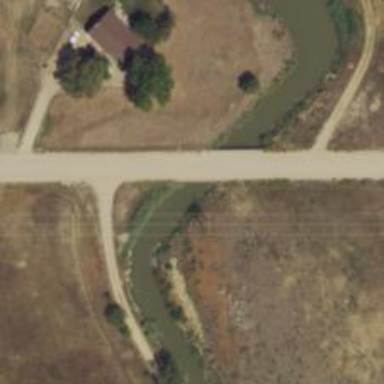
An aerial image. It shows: Canal used for irrigation.